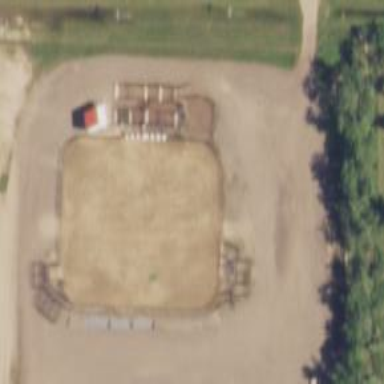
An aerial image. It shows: Fence surrounding equestrian pitch for leisure land activities.